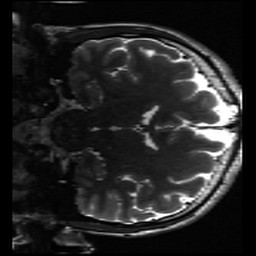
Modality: inplaneT2
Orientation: coronal